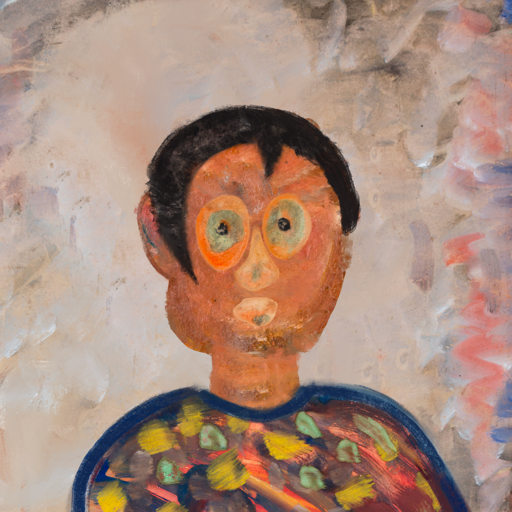
Background: Roy_Bahadur, Head And Neck Front: Boggyland, Face Front: Childish, Bust: Mother_And_Son_Mother, Hair Front: Roy_Bahadur, Head Accessory: Blank, Second Necklace: Blank, Necklace: Blank, Baby: Blank